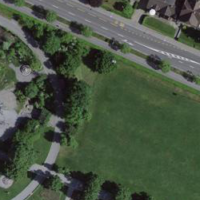
EUNIS habitat code: 53
Species observed at this site:
Fagus sylvatica